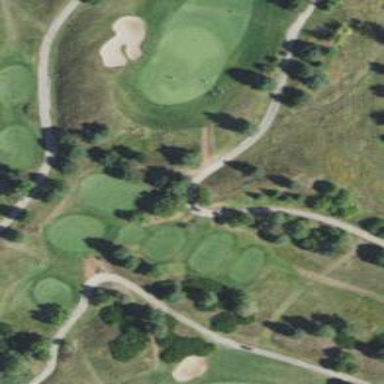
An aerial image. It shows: Footway that serves as golf path.